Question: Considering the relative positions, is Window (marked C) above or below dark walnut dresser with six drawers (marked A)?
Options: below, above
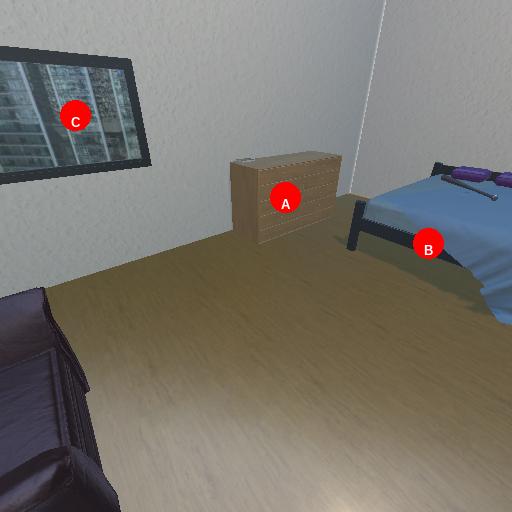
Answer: below